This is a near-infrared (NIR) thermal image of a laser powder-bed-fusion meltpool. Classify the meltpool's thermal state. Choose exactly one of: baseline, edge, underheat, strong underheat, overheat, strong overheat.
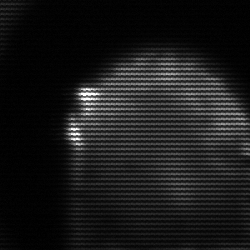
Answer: edge